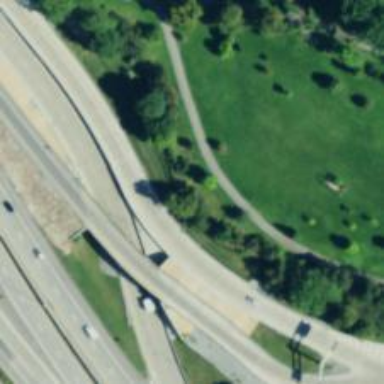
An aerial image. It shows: Trunk link highway.